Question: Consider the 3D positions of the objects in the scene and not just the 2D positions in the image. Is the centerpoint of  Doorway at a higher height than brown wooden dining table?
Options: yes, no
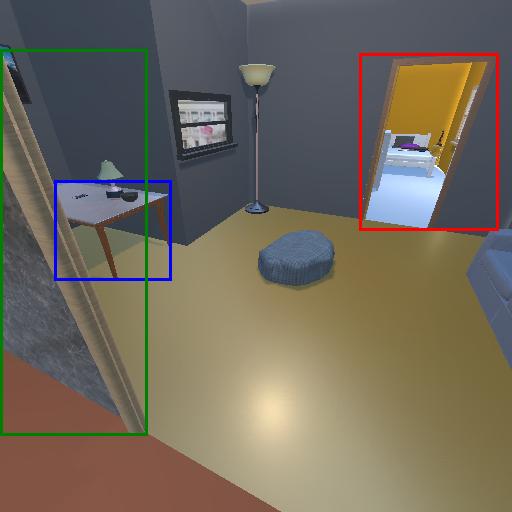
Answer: yes